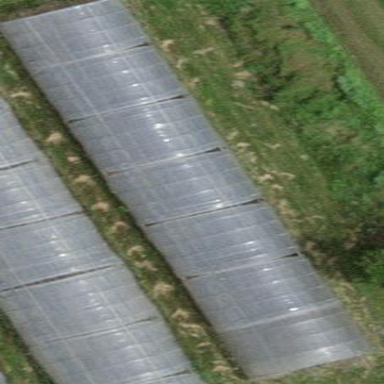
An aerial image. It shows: Greenhouse.